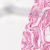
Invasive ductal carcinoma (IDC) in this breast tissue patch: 0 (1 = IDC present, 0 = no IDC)